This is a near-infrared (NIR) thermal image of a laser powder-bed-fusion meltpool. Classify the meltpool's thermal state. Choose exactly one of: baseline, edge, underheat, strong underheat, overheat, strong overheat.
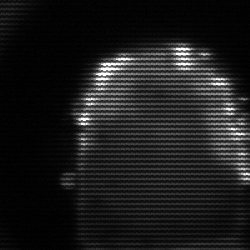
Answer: baseline